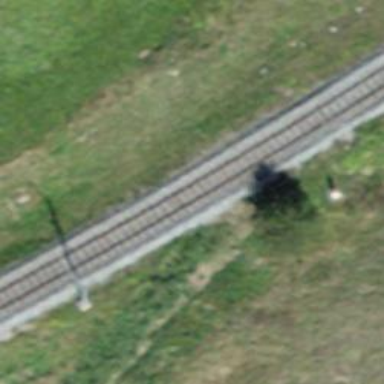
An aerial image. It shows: Narrow-gauge railway with electrified contact line.